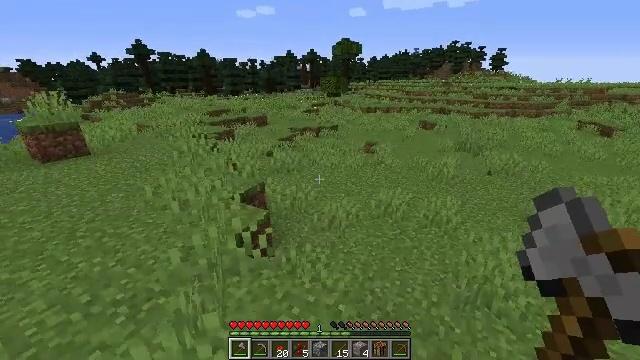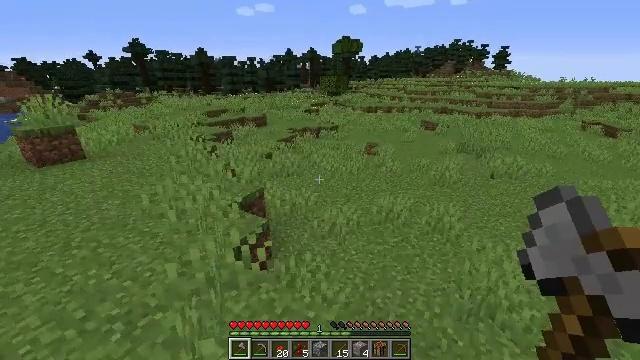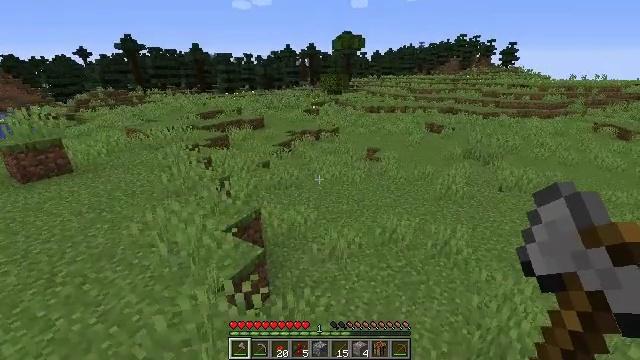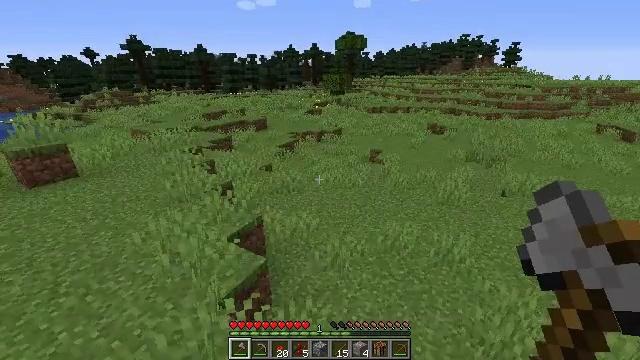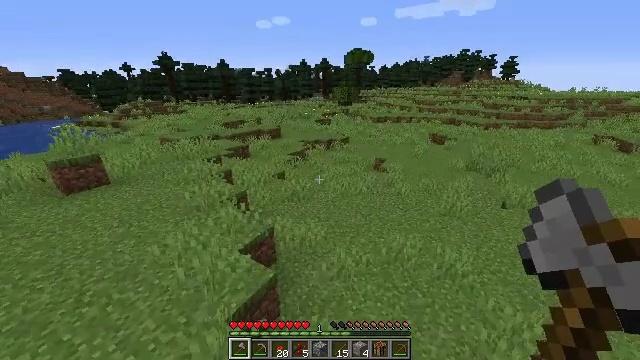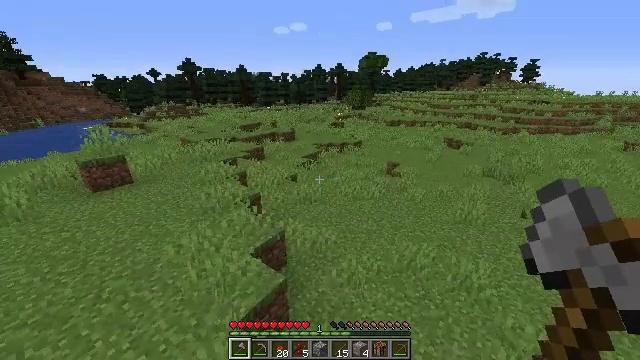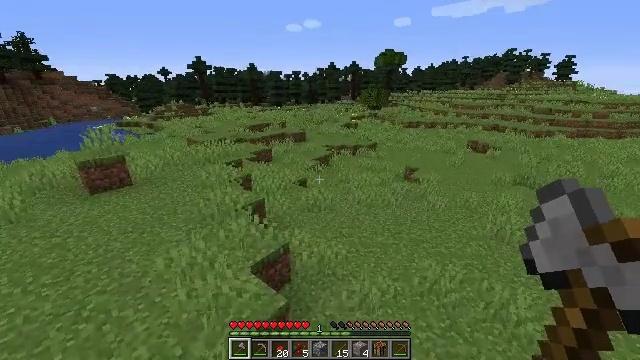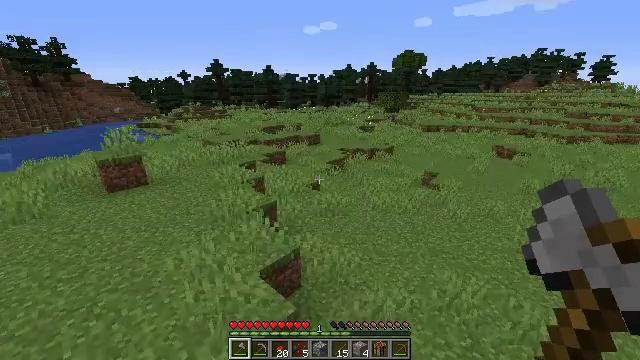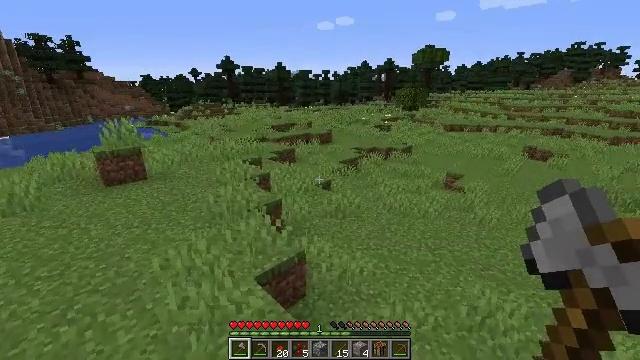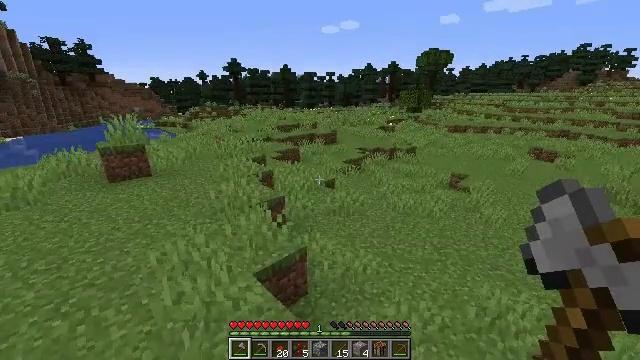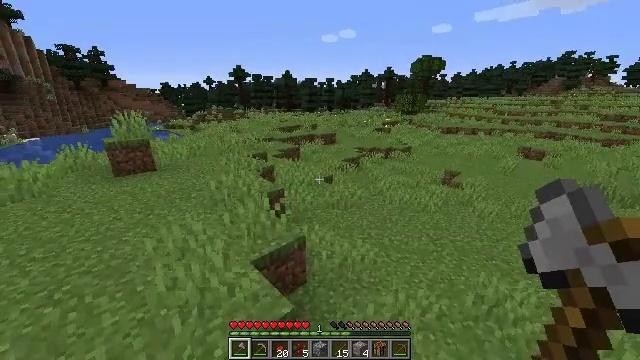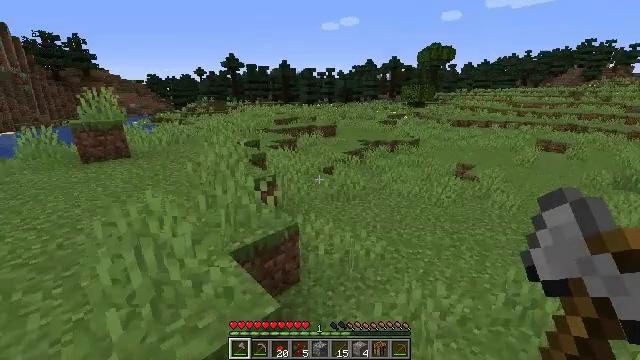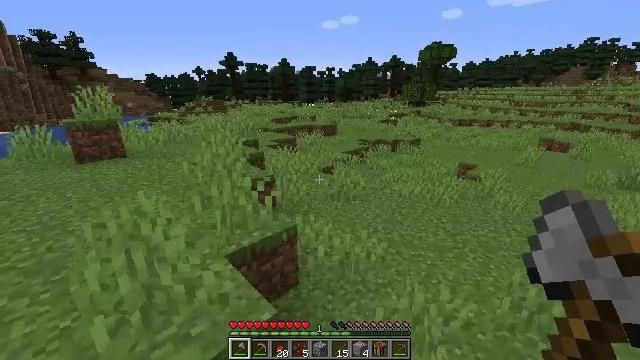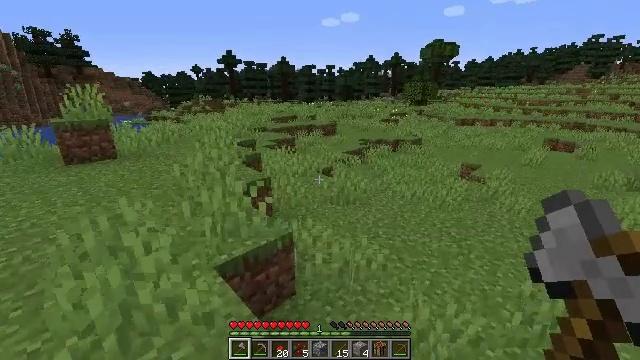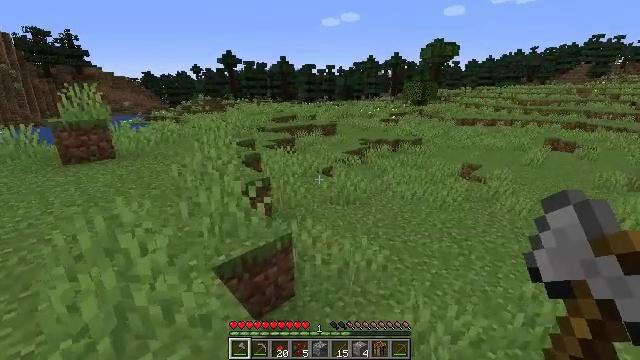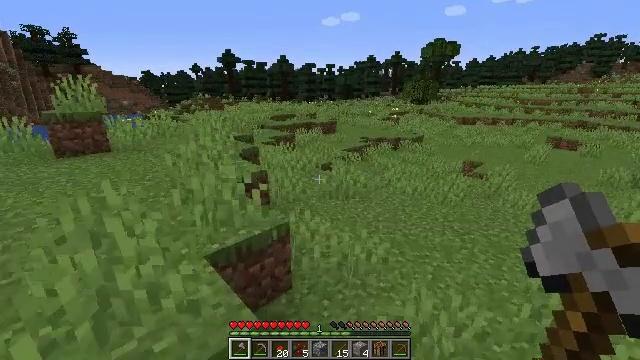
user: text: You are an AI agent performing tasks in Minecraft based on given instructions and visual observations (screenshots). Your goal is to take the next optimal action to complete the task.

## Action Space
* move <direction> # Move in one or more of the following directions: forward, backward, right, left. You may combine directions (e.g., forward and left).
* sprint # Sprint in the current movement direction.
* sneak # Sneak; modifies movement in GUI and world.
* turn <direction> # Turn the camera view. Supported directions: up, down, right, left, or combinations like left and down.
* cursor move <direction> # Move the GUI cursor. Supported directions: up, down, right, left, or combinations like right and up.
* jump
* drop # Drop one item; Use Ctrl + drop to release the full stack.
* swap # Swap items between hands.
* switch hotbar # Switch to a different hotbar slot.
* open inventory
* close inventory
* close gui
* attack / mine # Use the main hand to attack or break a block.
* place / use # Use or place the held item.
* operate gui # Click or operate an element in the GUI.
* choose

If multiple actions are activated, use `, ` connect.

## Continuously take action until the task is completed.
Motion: motion action
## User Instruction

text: Gather dandelions in the field.
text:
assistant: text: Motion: move forward, jump
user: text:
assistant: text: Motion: move forward, jump
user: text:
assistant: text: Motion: move forward, jump
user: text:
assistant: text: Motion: move forward, turn left, jump
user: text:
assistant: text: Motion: move forward, turn left, jump
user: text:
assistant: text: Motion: move forward, turn left, jump
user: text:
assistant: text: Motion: move forward, turn left
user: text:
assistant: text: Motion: move forward, turn left
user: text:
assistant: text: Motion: turn left
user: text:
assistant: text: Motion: no_op
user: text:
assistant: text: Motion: no_op
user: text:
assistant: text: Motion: no_op
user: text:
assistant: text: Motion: no_op
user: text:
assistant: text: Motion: no_op
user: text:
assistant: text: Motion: no_op
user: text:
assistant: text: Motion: no_op
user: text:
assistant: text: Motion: no_op
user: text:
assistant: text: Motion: no_op
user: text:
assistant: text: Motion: turn right and up
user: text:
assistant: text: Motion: turn right and up
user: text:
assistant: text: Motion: turn right
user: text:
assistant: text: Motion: move forward
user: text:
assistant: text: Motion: move forward
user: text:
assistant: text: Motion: move forward
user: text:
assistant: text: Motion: no_op
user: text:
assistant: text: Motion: move forward
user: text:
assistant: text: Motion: move forward
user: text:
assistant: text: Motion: move forward
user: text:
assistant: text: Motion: move forward
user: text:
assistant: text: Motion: move forward